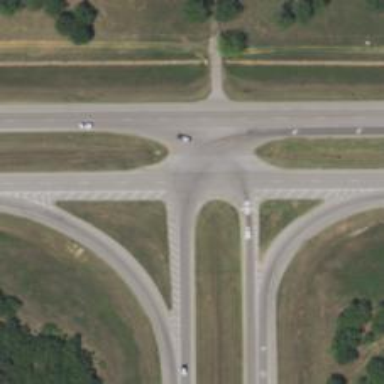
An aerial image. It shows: This image shows trunk highway that functions as expressway.